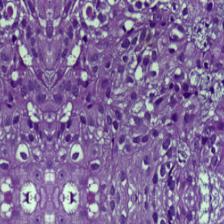
Diagnosis: OSCC